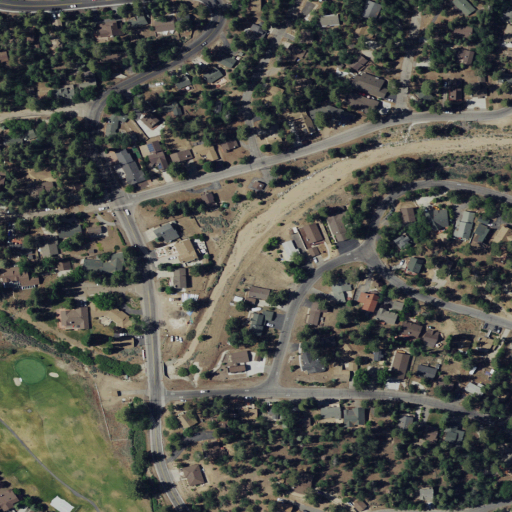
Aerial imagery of valley in California named Sand Canyon containing open development, low intensity development, medium intensity development, and evergreen forest